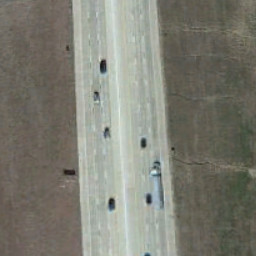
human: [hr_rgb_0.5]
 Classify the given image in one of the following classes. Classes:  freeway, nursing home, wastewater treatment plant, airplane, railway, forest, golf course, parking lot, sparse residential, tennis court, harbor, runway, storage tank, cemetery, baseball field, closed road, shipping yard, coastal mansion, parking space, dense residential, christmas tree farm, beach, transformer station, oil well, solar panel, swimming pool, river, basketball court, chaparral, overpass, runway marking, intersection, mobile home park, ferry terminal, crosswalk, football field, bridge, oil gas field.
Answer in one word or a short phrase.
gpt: freeway